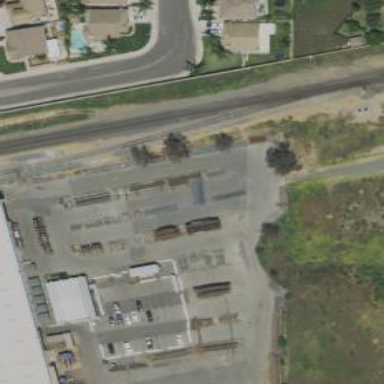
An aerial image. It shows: Rail spur service.